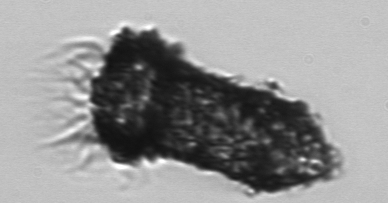
Label: Tintinnopsis